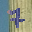
Label: 7